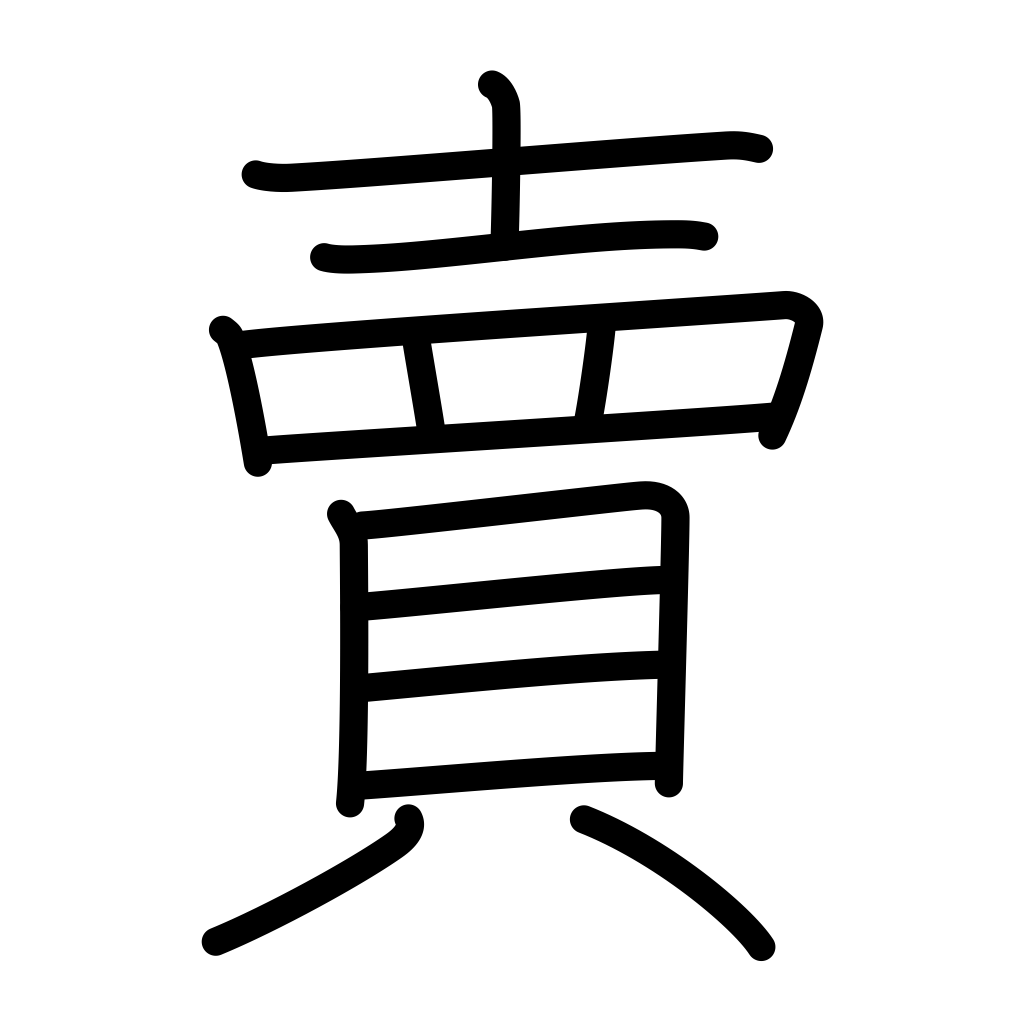
Meaning: sell, betray, show off